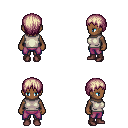
a pixel art fantasy rpg character, female body template, human, dark skin, white sleeveless shirt, magenta pants, white blonde plain hairstyle, maroon shoes, four views (front, back, left, right), 2x2 character sprite sheet, small pixel art, hard edges, no anti-aliasing